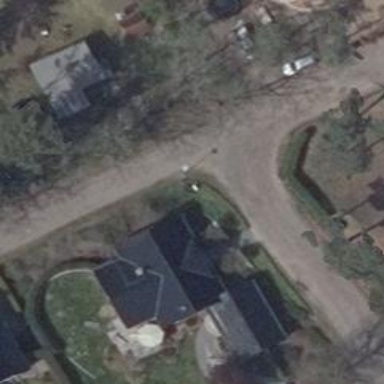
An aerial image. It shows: Residential road with compacted surface.